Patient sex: M
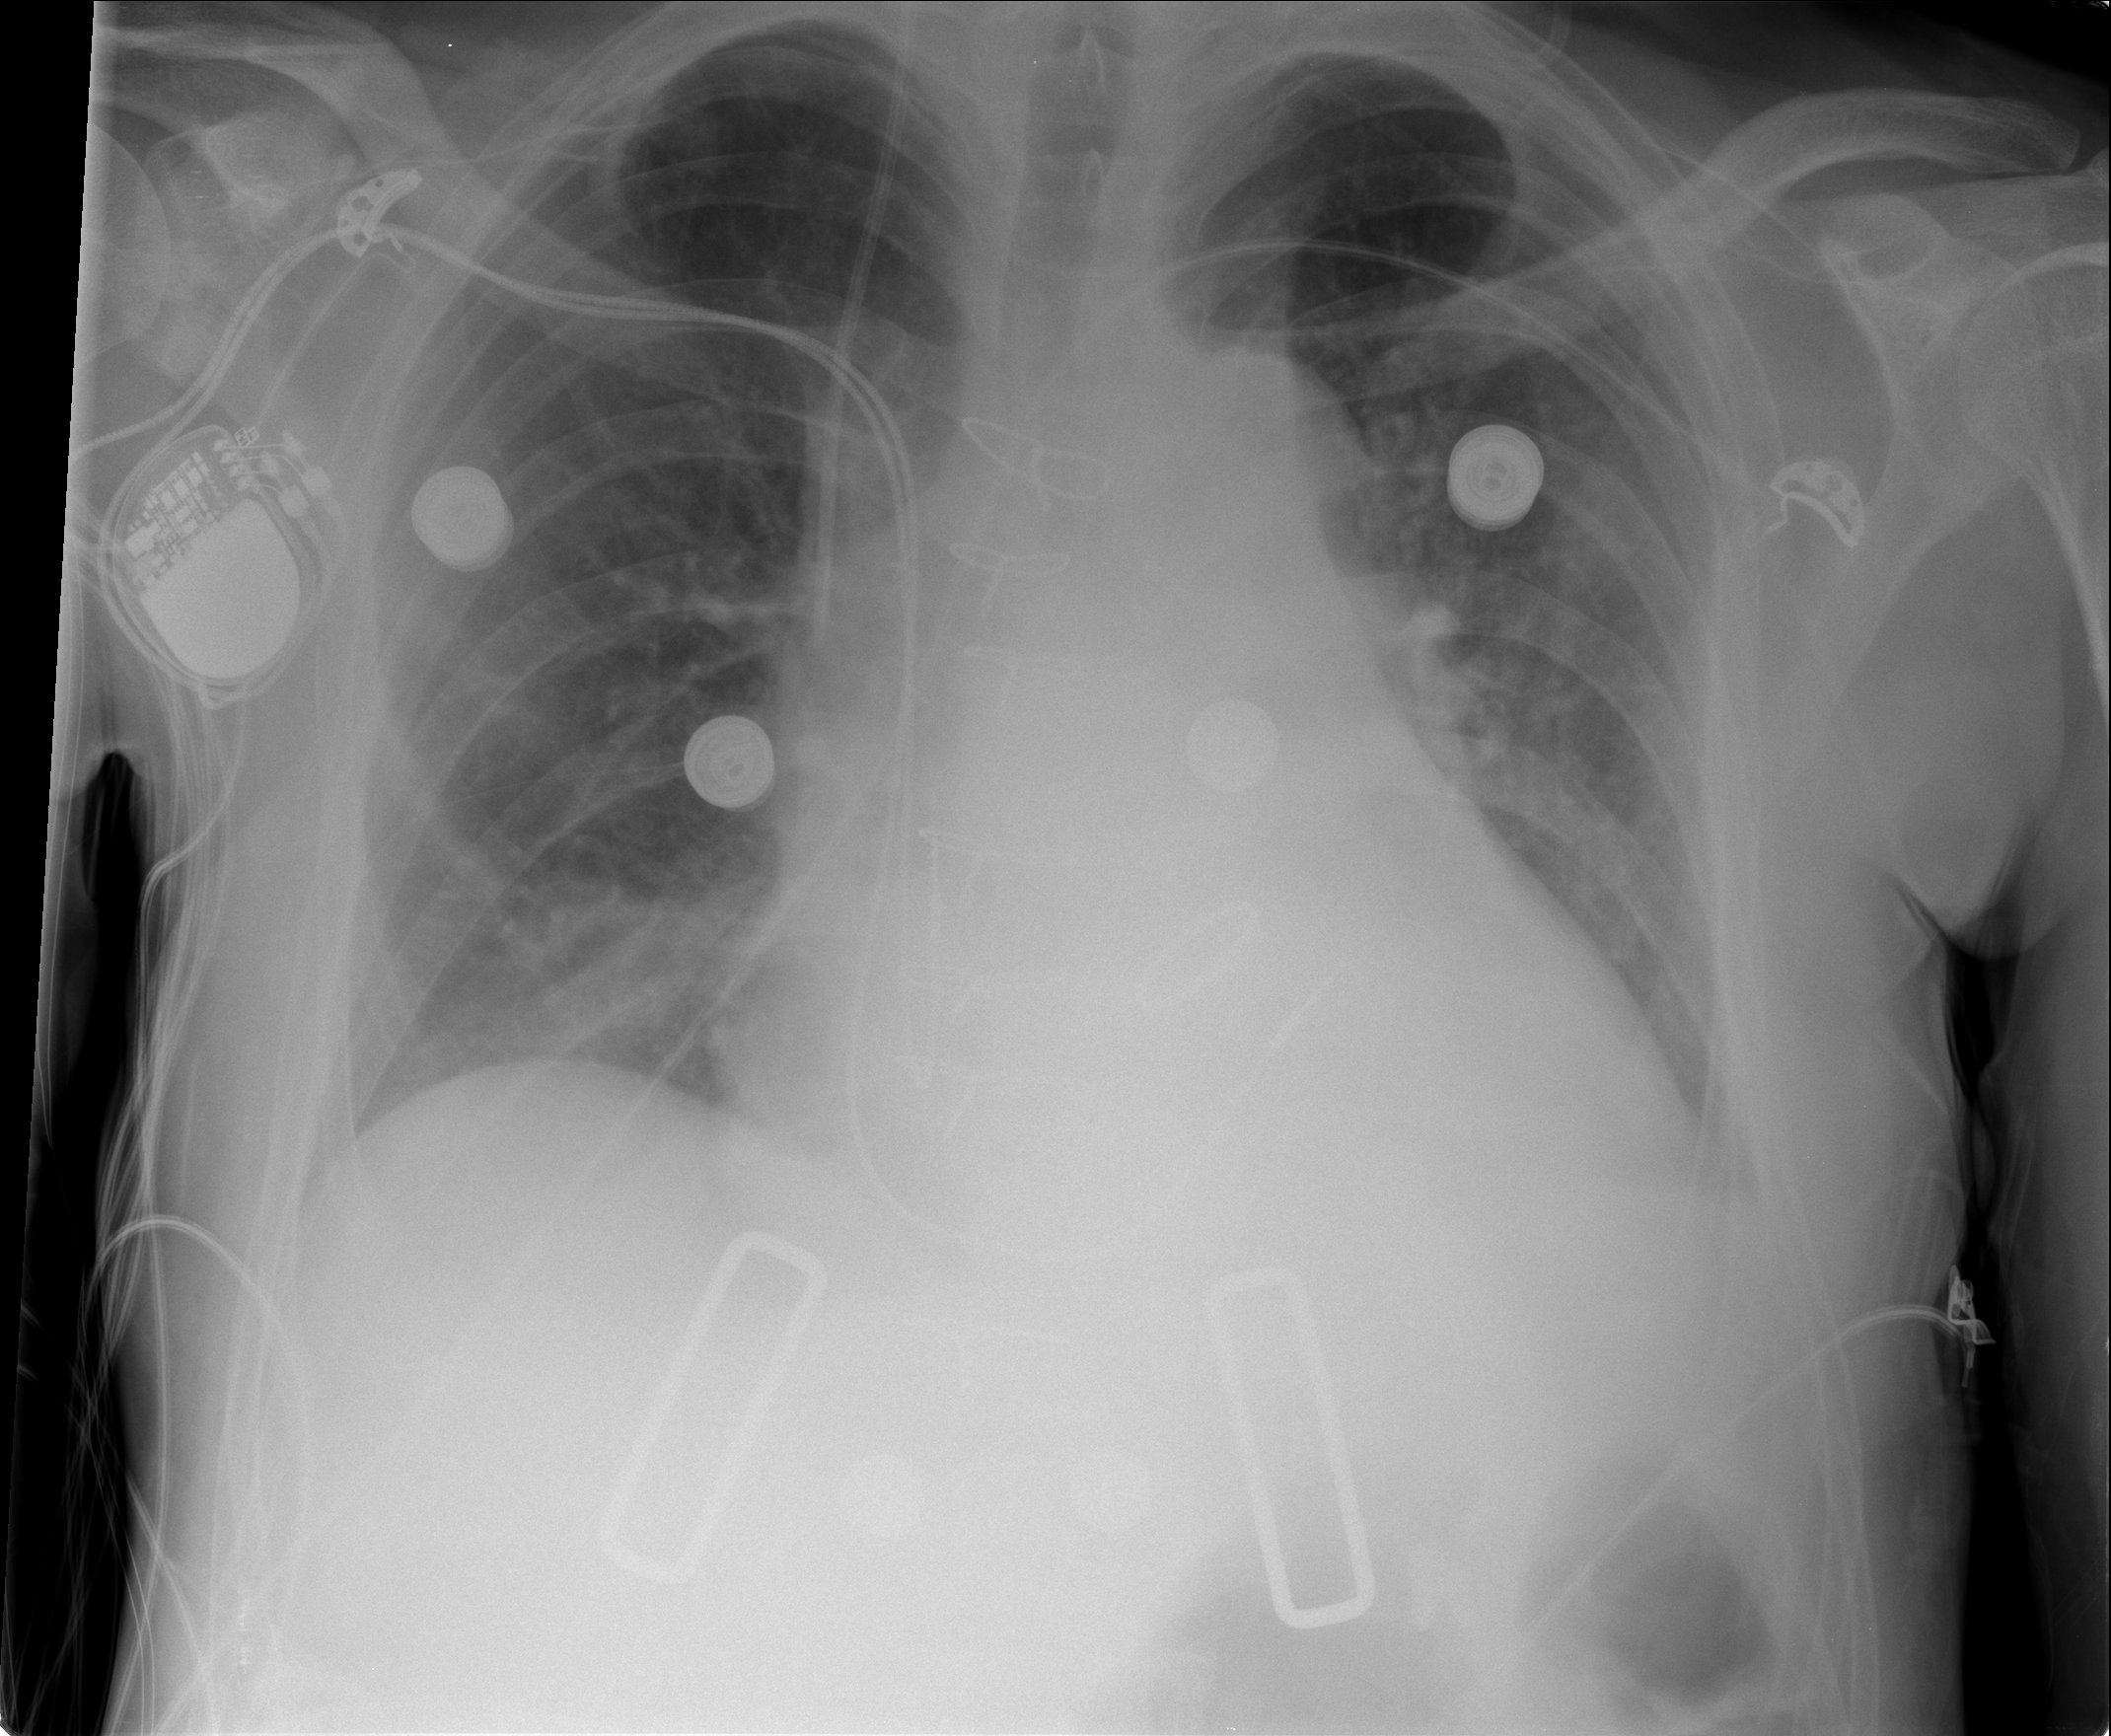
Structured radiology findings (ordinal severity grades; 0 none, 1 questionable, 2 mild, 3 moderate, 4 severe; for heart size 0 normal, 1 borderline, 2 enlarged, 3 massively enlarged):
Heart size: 2
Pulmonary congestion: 2
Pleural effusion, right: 1
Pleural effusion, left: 1
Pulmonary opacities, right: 0
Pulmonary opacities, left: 0
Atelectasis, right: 2
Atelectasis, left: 2